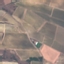
Land use / land cover class: PermanentCrop